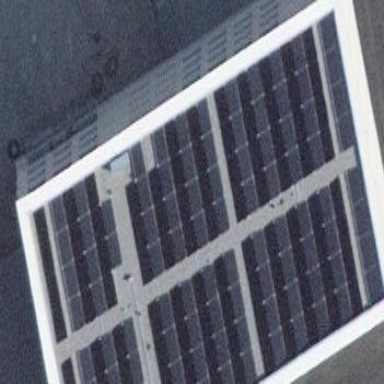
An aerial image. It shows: Solar power generator.